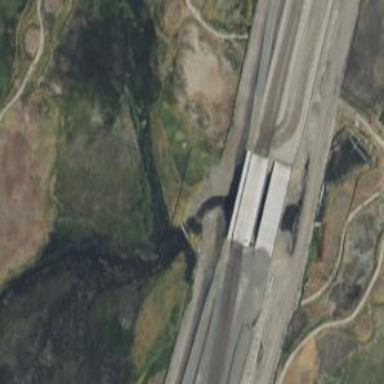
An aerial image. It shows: Bridge crossing over highway trunk expressway.